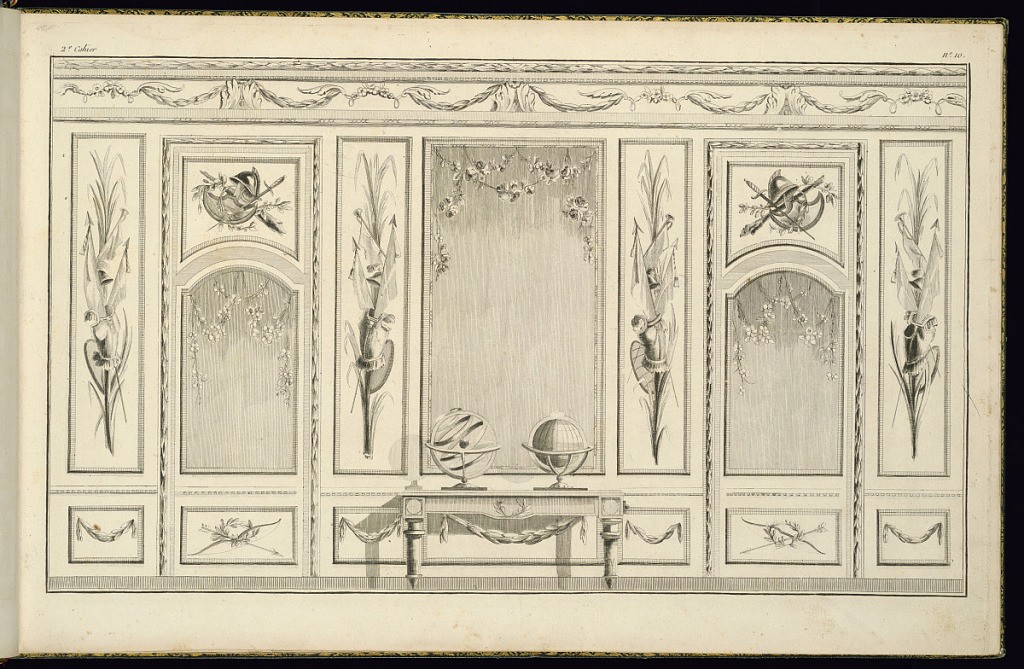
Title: Interior Wall Elevation with a Console Table
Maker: Pierre Ranson, French, 1736–1786
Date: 1777-79
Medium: Etching and engraving on laid paper
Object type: Print
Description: A design for an interior wall featuring ornately painted panels and a console table in the center with a large mirror above. The panels feature festoons of flowers and leaves, scrolling acanthus leaves, and military trophies including armor, shields, palm leaves, spears with flags, horns, swords, clubs, and helmets. The dado panels include laurel leaf crowns, bows, and arrows, and festoons of leaves. On the console table, an armillary sphere, and a globe. The plate is numbered.